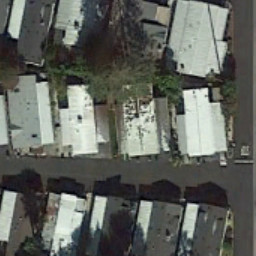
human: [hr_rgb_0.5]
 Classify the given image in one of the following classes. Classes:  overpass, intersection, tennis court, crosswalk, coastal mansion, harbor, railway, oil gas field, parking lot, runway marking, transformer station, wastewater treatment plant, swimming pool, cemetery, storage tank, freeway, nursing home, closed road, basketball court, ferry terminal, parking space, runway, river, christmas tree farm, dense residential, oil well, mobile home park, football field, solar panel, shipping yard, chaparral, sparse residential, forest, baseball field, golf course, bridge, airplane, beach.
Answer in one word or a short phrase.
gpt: mobile home park